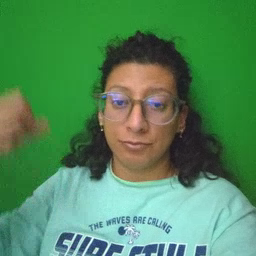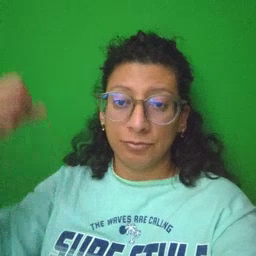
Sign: shower